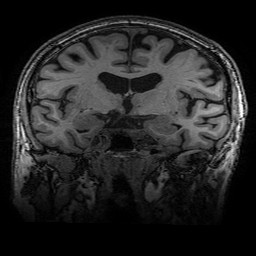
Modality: T1w
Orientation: sagittal
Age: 75
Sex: male
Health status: healthy
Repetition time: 2.53 s
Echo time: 0.0034 s